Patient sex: M
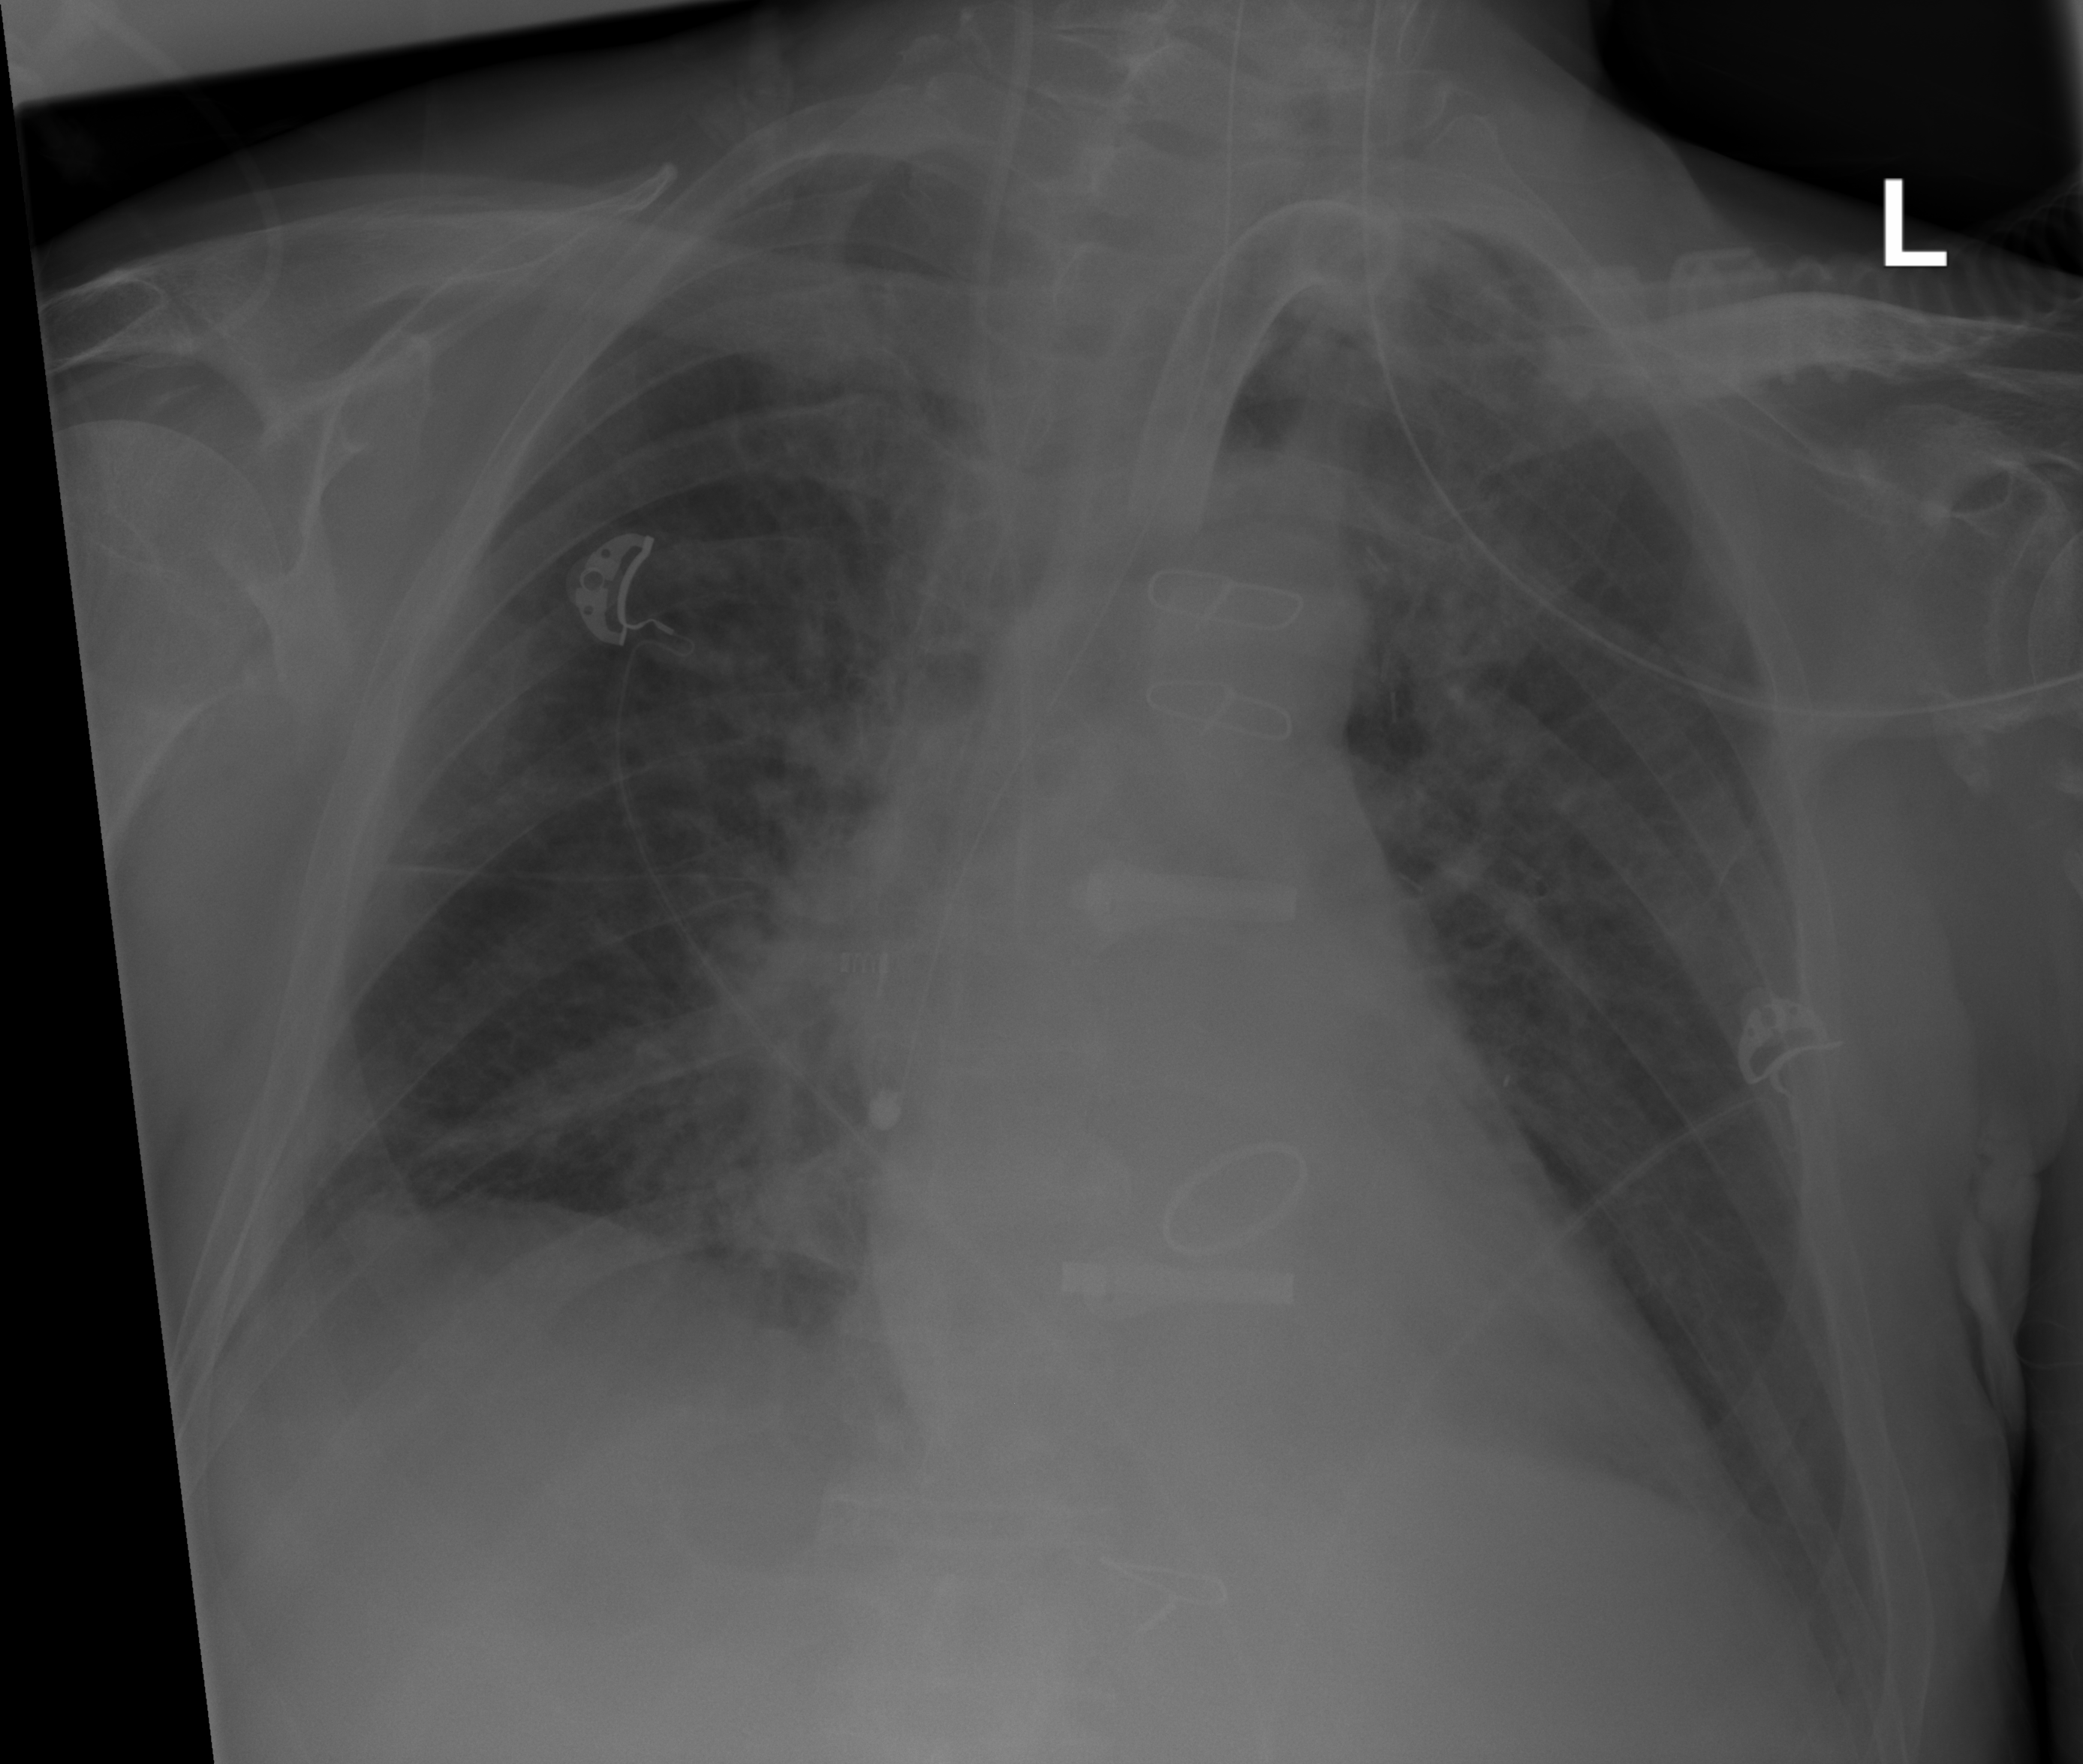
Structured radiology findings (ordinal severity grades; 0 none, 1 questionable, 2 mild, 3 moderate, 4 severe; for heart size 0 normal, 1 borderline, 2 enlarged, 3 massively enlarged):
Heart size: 0
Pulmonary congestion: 3
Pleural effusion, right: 1
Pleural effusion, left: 2
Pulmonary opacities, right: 2
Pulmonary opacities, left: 2
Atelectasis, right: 2
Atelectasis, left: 2